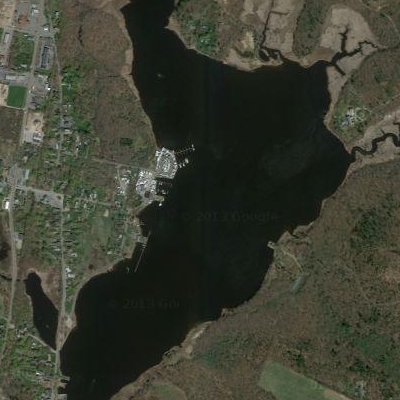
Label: dRiverLake